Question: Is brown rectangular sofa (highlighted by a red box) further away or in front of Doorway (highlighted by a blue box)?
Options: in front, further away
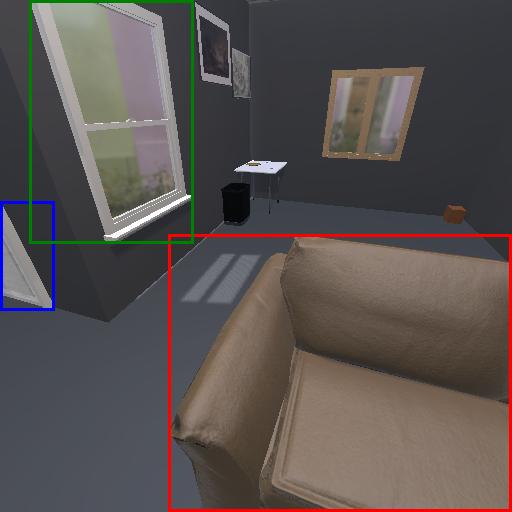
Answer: in front